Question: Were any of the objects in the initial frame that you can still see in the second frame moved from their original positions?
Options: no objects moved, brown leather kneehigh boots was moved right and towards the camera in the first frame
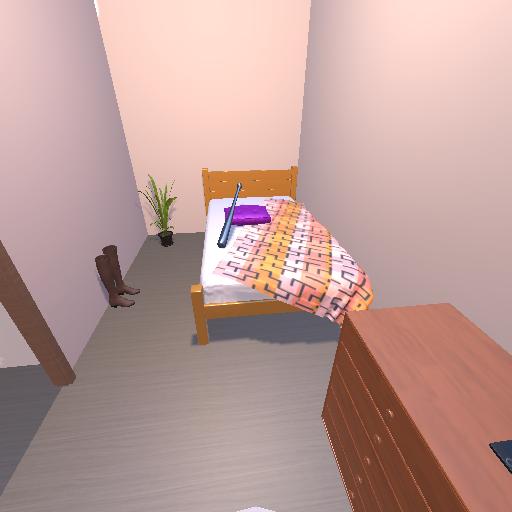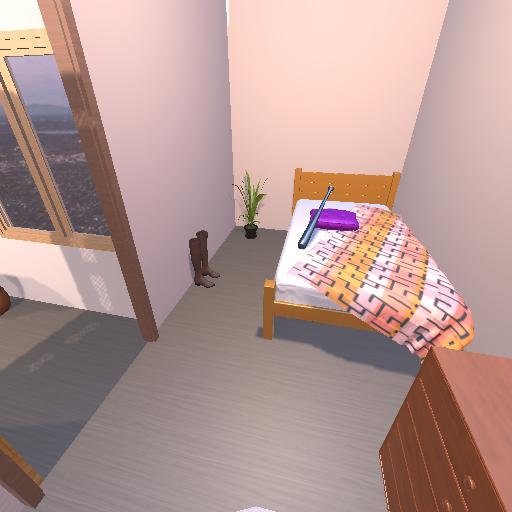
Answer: no objects moved